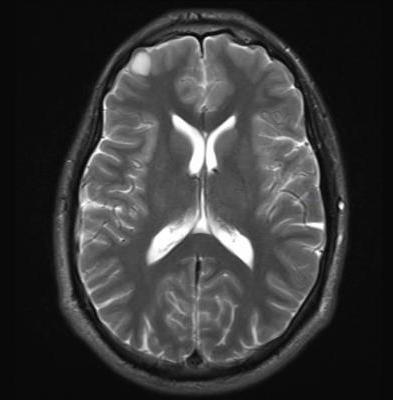
Label: notumor